Field crop: maize
Growth stage: 1
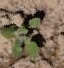
Species: chenopodium